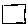
Label: square